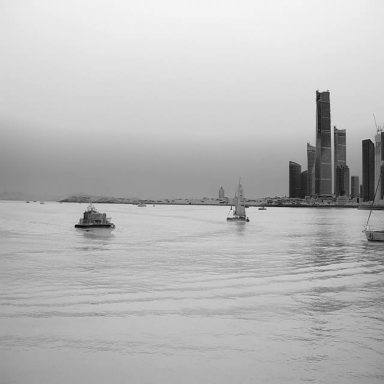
There are 11 objects shown in the infrared image, including five sailboats, and six canoes.